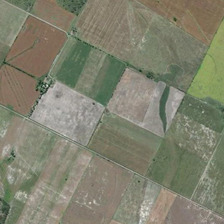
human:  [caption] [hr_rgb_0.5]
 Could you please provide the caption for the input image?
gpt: many pieces of farmlands are together .

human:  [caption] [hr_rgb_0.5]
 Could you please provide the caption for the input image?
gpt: many pieces of farmlands are together .

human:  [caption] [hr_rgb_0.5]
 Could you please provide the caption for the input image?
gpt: many pieces of farmlands are together .

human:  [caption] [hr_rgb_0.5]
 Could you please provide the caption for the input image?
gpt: many pieces of farmlands are together .

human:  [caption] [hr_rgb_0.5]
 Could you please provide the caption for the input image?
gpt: many pieces of farmlands are together .